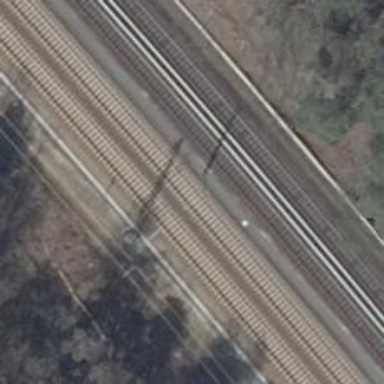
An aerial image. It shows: Milestone along the railway track with catenary mast.